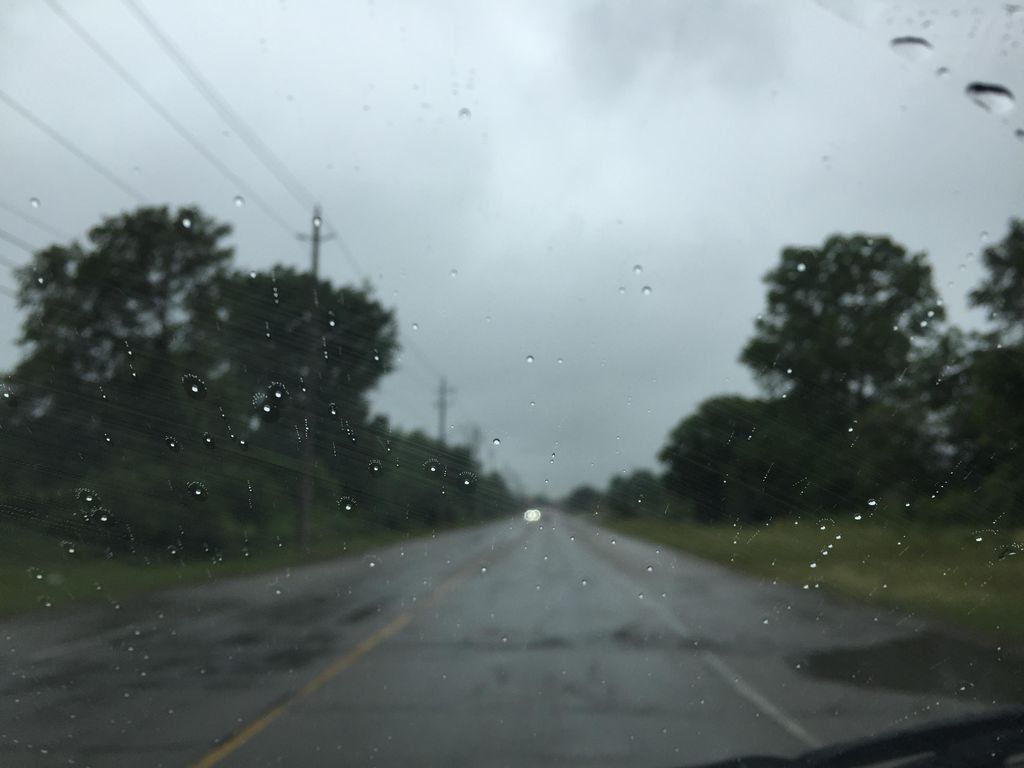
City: kitchener-waterloo